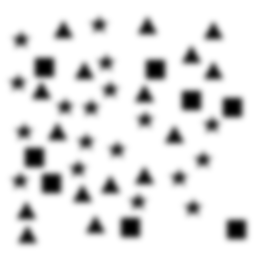
Squares: 8
Triangles: 16
Stars: 18
Total shapes: 42